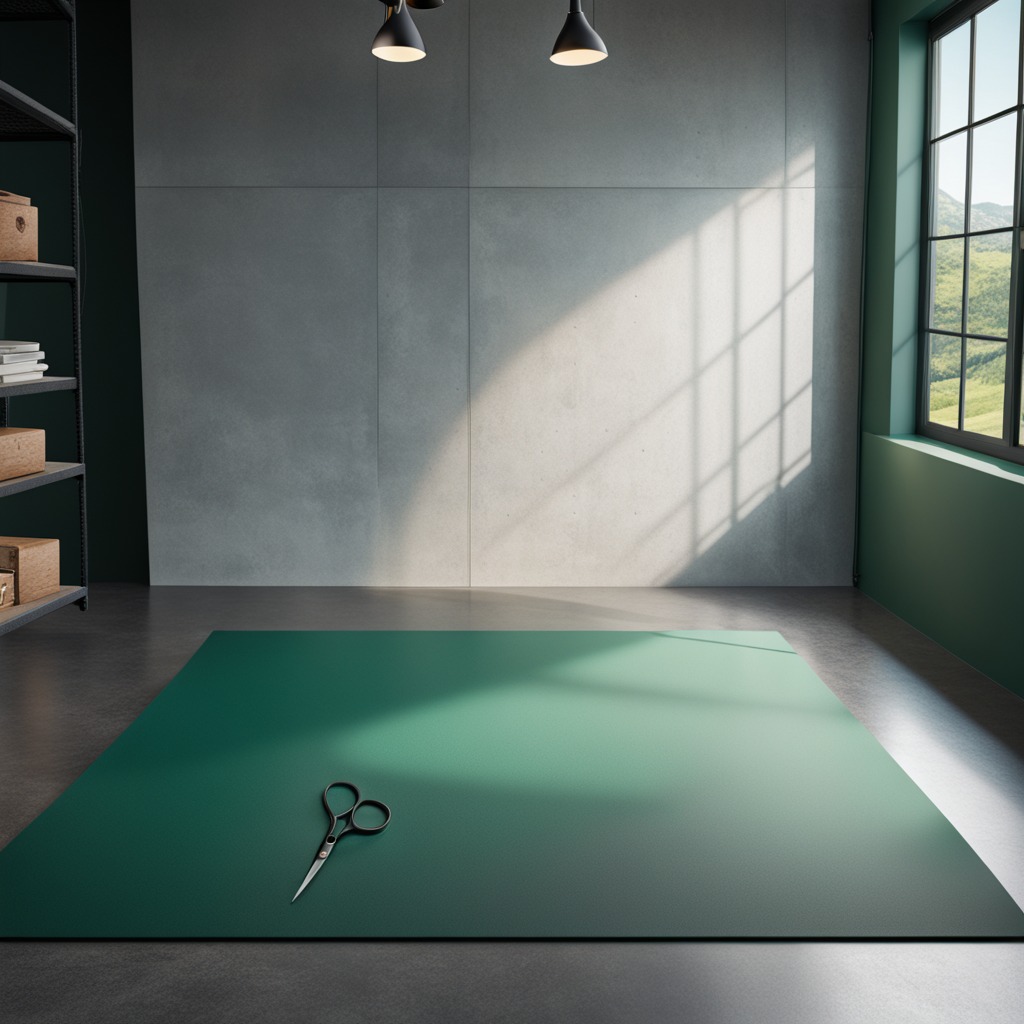
A scissor lies on the green rubber mat inside a workshop under bright overhead lighting crisp shadows high clarity worn but beneath the mat